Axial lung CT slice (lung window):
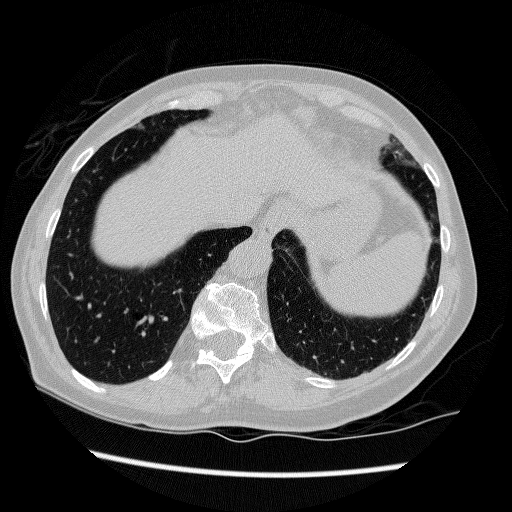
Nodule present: no